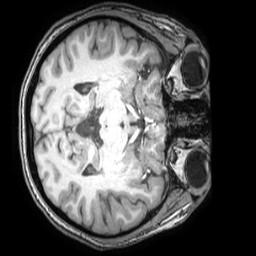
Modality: T1w
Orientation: axial
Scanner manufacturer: philips
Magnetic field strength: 3 T
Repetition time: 0.008 s
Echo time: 0.0035 s